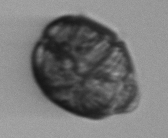
Label: Margalefidinium